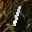
Label: 1